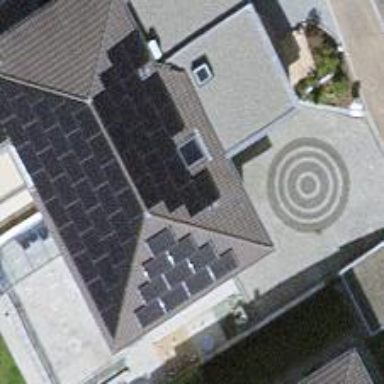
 consisting of solar photovoltaic panels."